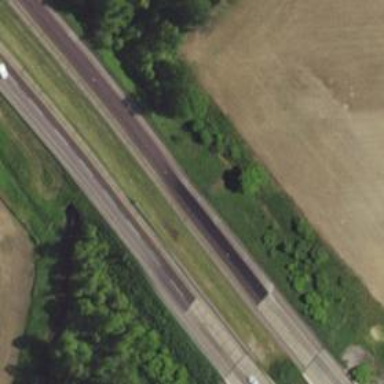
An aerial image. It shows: Asphalt motorway.